RGB frame:
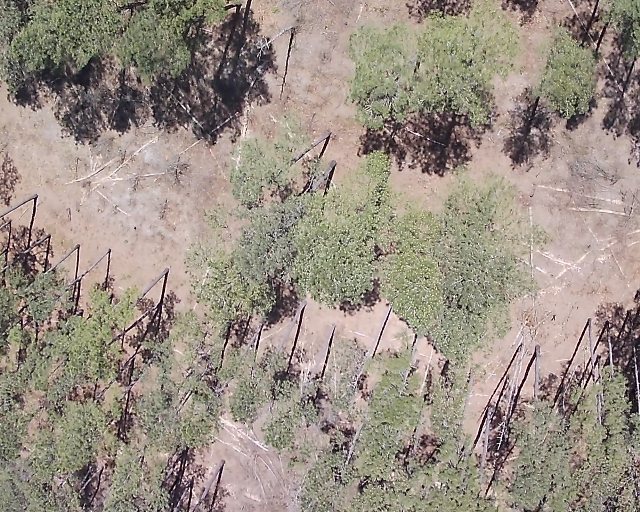
Thermal frame:
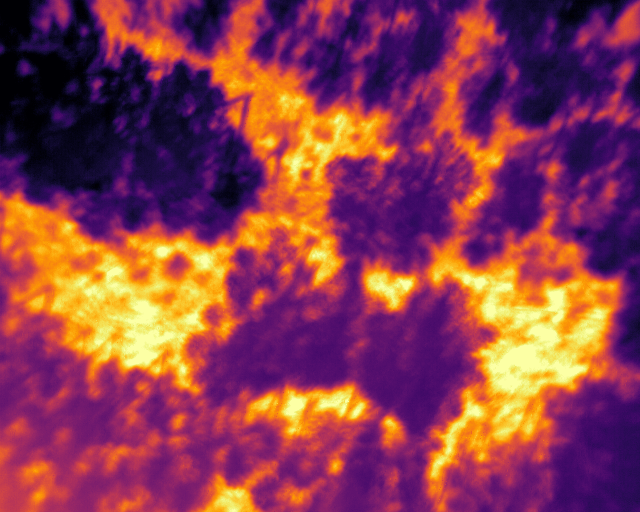
Captured: 2026-02-27 02:36:33
Pixels at or above 80 °C: 0 (fraction of frame: 0)